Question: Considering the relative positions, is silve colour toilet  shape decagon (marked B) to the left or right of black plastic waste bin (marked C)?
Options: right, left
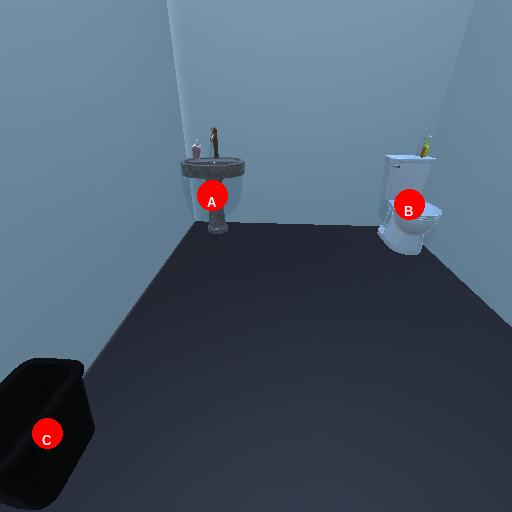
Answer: right